Question: Here is some example data for a hypothetical meta-analysis on the effectiveness of sports-promotion interventions for which I would like to create a forest plot:
'''
example.df = data.frame(Author = c("McAuliffe et al.", "Palen et al.", "Manning et al.", "Richters et al.", "Grello et al.","Mpofu et al.", "Kuo & St Lawrence", "Langstrom & Hanson", "Ompad et al.", "Abdullah et al.","Yan", "Peltzer & Pengpid", "Lo & Wei", "Haggstrom-Nordin et al.", "Mwaba & Naidoo", "Hughes et al.","Lydie et al.", "Zimmer-Gembeck et al.", "Babalola", "Garos et al.", "Pinkerton et al."),
Sport = c("Basketball", "Basketball", "Baseball", "Dance", "Baseball", "Dance", "Wrestling","Wrestling", "Dance", "Baseball", "Wrestling", "Dance", "Swimming", "Swimming","Basketball", "Basketball", "Basketball", "Basketball", "Basketball", "Swimming", "Wrestling"),
Gender = c("Male", "Female", "Male", "Male", "Female", "Male", "Male", "Male", "Male", "Female","Female", "Male", "Female", "Female", "Female", "Male", "Female", "Female", "Female", "Male", "Female"),
d = c(-0.12, 0.53, 0.11, 0.02, 0.32, 0.04, 0.03,0.04,0.26, 0.76, 1.11, 0.34, 0.77, 1.19, 0.59, 0.15, 0.30, 0.81, 0.12, 0.11, 1.01),
d_SE = c(.10, .04, .06, .01, .11, .08, .08, .04, .05, .05, .14, .07, .05, .08, .19, .16, .07, .16, .06, .18, .15))
'''
The data frame contains author names, the sport, whether the sample was male or female, the effect size for the intervention, and the standard error of the effect size. I am hoping to create a dot plot mapping shape to gender, and faceting by the particular sport. After following examples in Chang's "cookbook" and <URL>, I've come up with the following code that meets most of my formatting needs:
'''
p<-ggplot(example.df, aes(x=Author, y=d, ymin=d-1.96*d_SE, ymax=d+1.96*d_SE,shape=Gender))+
geom_pointrange() +
coord_flip()+
scale_y_continuous(limits=c(-2,2),breaks=c(-2,-1.5,-1,-0.5,0,.5,1,1.5,2))+
geom_hline(yintercept=0, color="grey60",linetype="dashed")+
theme_bw()+
theme(panel.grid.major.x=element_blank(),panel.grid.minor.x=element_blank(),panel.grid.major.y=element_line(color="grey60",linetype="dashed"))+
facet_grid(Sport ~ ., scales="free_y")
p
'''
My problem, however, is that the resulting plots for each facet (below) have every author in the entire data frame plotted on the y-axis (technically x-axis, but the axes are flipped). Instead, I only want the authors with data relevant to a given facet to be plotted on the author-associated axis of that facet, so each facet should have a different list of authors on the axis.

I had thought the 'scales="free_y"'component of the 'facet_grid' layer would ensure a unique author axis for each facet (I've also tried 'scales="free_x"', given the inverted axes), but this is not having the intended effect.
Does anyone know of a way that I could ensure that the only author names that appear on each facet's axis are the ones with associated data for that facet?
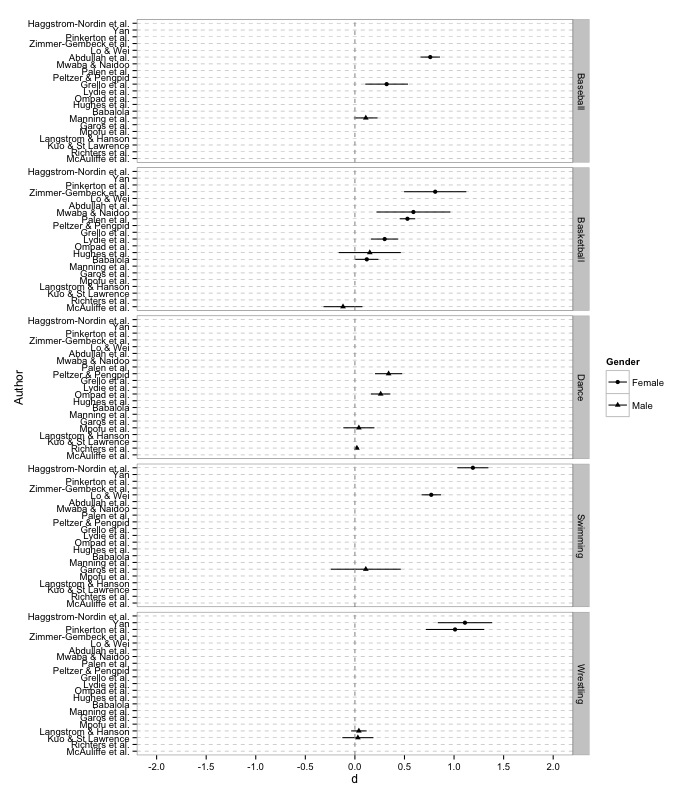
Answer: Andrie's right, in that 'coord_flip()' seems to be the root of the issue. However, the convention for forest plot formatting is to have the author names on y-axis, so I wanted to find a way that still would meet this formatting requirement.
The accepted answer in the <URL> that Gregor commented on actually solves my issue; the only required change was that I had to calculate columns for upper-bound/lower-bound values of the confidence intervals.
So now with the updated data frame:
'''
example.df = data.frame(Author = c("McAuliffe et al.", "Palen et al.", "Manning et al.", "Richters et al.", "Grello et al.","Mpofu et al.", "Kuo & St Lawrence", "Langstrom & Hanson", "Ompad et al.", "Abdullah et al.","Yan", "Peltzer & Pengpid", "Lo & Wei", "Haggstrom-Nordin et al.", "Mwaba & Naidoo", "Hughes et al.","Lydie et al.", "Zimmer-Gembeck et al.", "Babalola", "Garos et al.", "Pinkerton et al."),
Sport = c("Basketball", "Basketball", "Baseball", "Dance", "Baseball", "Dance", "Wrestling","Wrestling", "Dance", "Baseball", "Wrestling", "Dance", "Swimming", "Swimming","Basketball", "Basketball", "Basketball", "Basketball", "Basketball", "Swimming", "Wrestling"),
Gender = c("Male", "Female", "Male", "Male", "Female", "Male", "Male", "Male", "Male", "Female","Female", "Male", "Female", "Female", "Female", "Male", "Female", "Female", "Female", "Male", "Female"),
d = c(-0.12, 0.53, 0.11, 0.02, 0.32, 0.04, 0.03,0.04,0.26, 0.76, 1.11, 0.34, 0.77, 1.19, 0.59, 0.15, 0.30, 0.81, 0.12, 0.11, 1.01),
d_SE = c(.10, .04, .06, .01, .11, .08, .08, .04, .05, .05, .14, .07, .05, .08, .19, .16, .07, .16, .06, .18, .15),
ci.low = c(-.30, .45, .00, -.01, .11, -.12, -.14, -.04, .16, .66, .84, .19, .68, 1.03, .22, -.17, .17, .50, .00, -.23, .72),
ci.high = c(.07, .62, .22, .05, .53, .20, .19, .11, .36, .87, 1.38, .47, .86, 1.35, .97,.47, .43, 1.11, .24, .46, 1.30))
#reorder Author based on value of d, so effect sizes can be plotted in descending order
example.df$Author<-reorder(example.df$Author, example.df$d, FUN=mean)
'''
...and then for the plot (without any 'coord_flip()' usage):
'''
p <- ggplot(example.df, aes(y = Author, x = d, xmin = ci.low, xmax = ci.high, shape=Gender)) +
geom_point() +
geom_errorbarh(height = .1) +
scale_x_continuous(limits=c(-2,2),breaks=c(-2,-1.5,-1,-0.5,0,.5,1,1.5,2))+
geom_vline(xintercept=0, color="grey60",linetype="dashed")+
facet_grid(Sport ~ ., scales = "free", space = "free") +
theme_bw() +
theme(strip.text.y = element_text(angle = 0))
p
'''

Very nice--thanks for all the suggestions and help troubleshooting this plot!